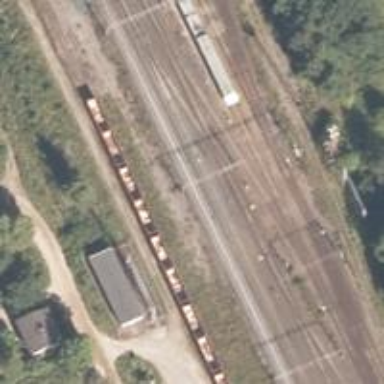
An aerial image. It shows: Railway signal.